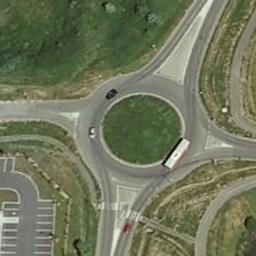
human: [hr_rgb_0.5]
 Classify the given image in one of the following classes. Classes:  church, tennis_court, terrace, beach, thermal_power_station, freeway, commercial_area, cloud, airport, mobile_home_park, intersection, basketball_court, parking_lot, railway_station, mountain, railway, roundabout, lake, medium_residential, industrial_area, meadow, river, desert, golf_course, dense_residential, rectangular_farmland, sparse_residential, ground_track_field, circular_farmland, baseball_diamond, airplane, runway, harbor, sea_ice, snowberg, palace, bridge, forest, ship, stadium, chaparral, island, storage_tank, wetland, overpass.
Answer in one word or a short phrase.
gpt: roundabout